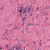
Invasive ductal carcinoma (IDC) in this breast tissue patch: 0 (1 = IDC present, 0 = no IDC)